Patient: sex M, age 46
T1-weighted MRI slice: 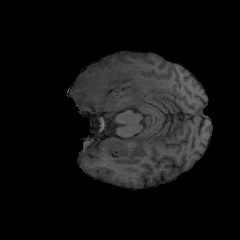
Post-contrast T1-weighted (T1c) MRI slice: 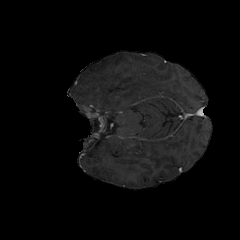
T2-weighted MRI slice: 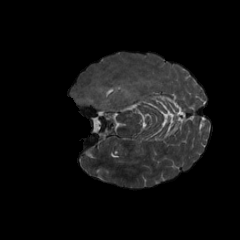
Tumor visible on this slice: yes
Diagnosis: Glioblastoma, IDH-wildtype
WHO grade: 4